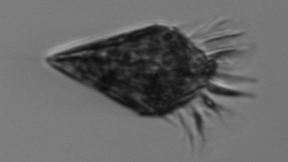
Label: Strombidium_wulffi